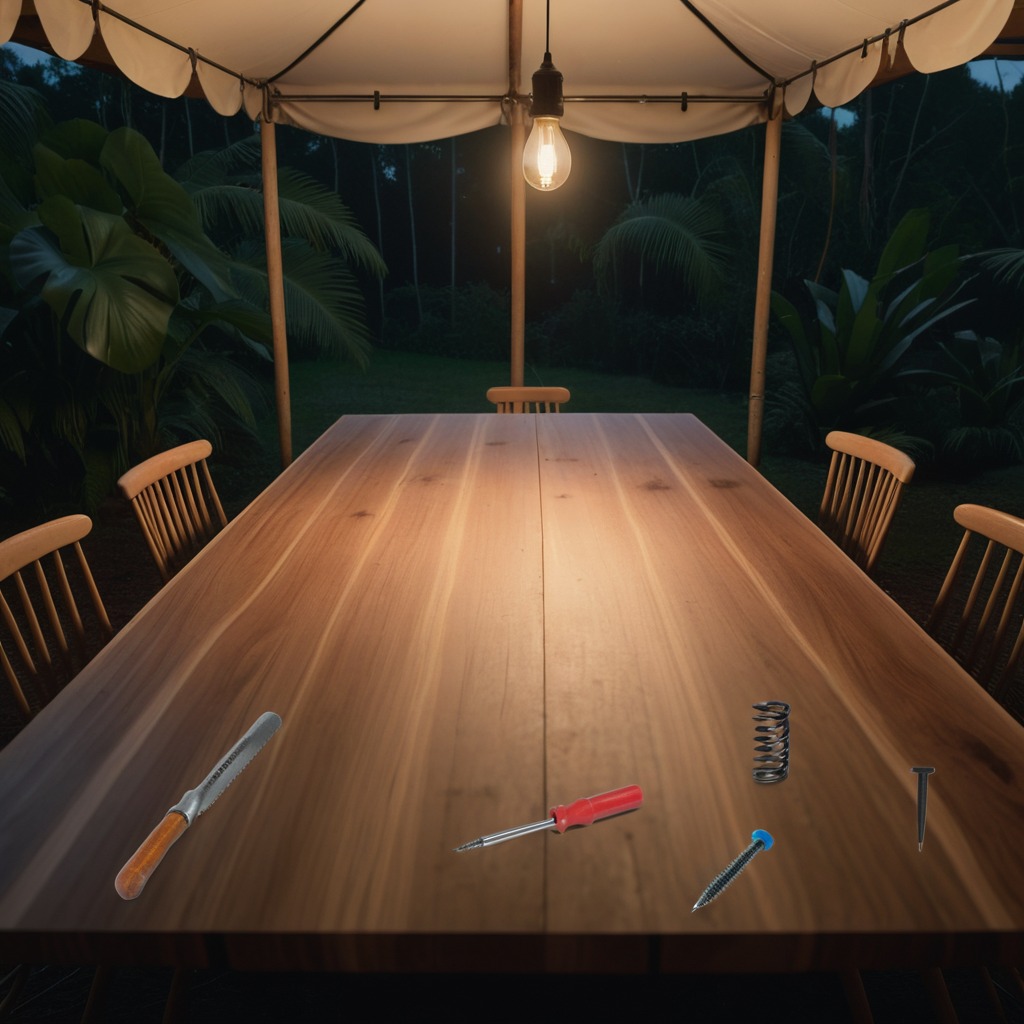
A metal machine screw, an iron nail, a coiled metal spring, a handheld metal saw, and a screwdriver are lying on the wooden table.